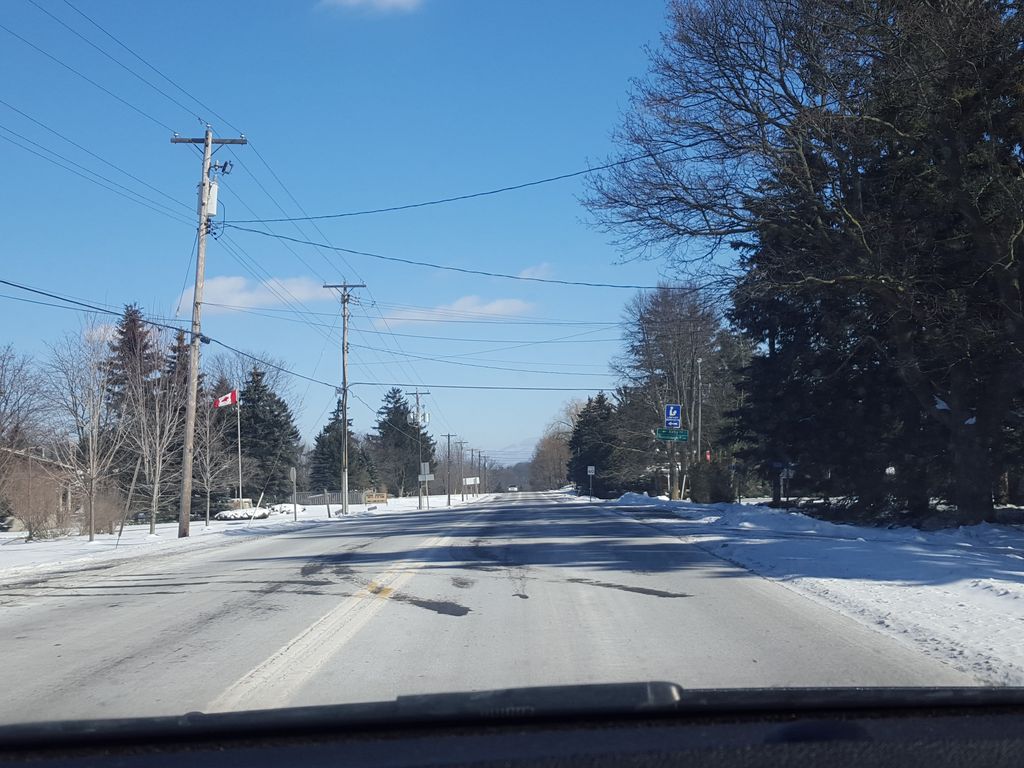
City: hamilton